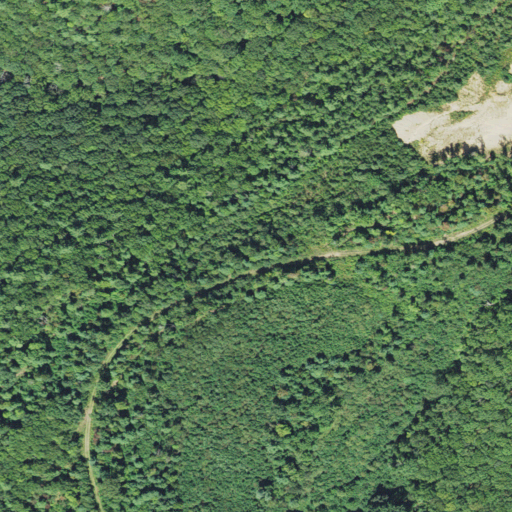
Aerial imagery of ridge(s) in West Virginia named Bobs Ridge containing deciduous forest, mixed forest, evergreen forest, grassland, and shrub